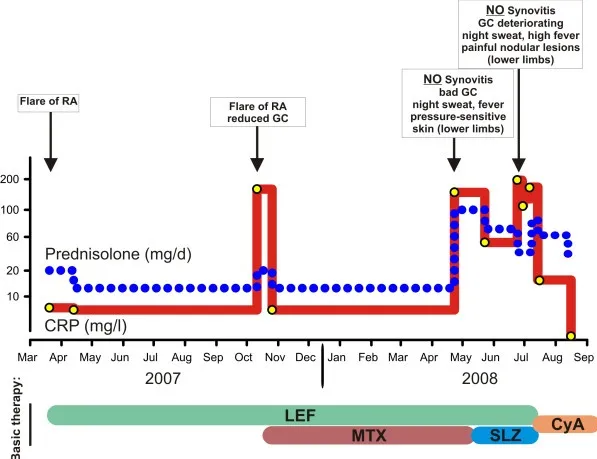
Schematic time course of C-reactive protein levels and concurrent therapy. Dashed-line: Prednisolone (mg/d); solid-line: CRP (mg/l). CRP: C-reactive protein; RA: rheumatoid arthritis; GC: general condition; LEF: leflunomide; MTX: methotrexate; SLZ: sulfasalazine; CyA: cyclosporine A.
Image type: chart (chart)